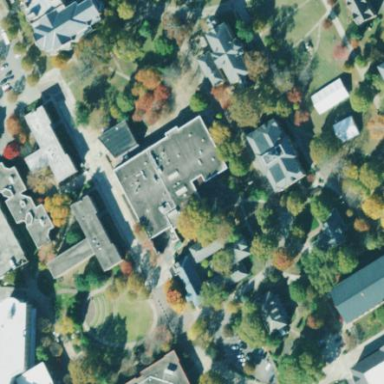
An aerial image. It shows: College or university.